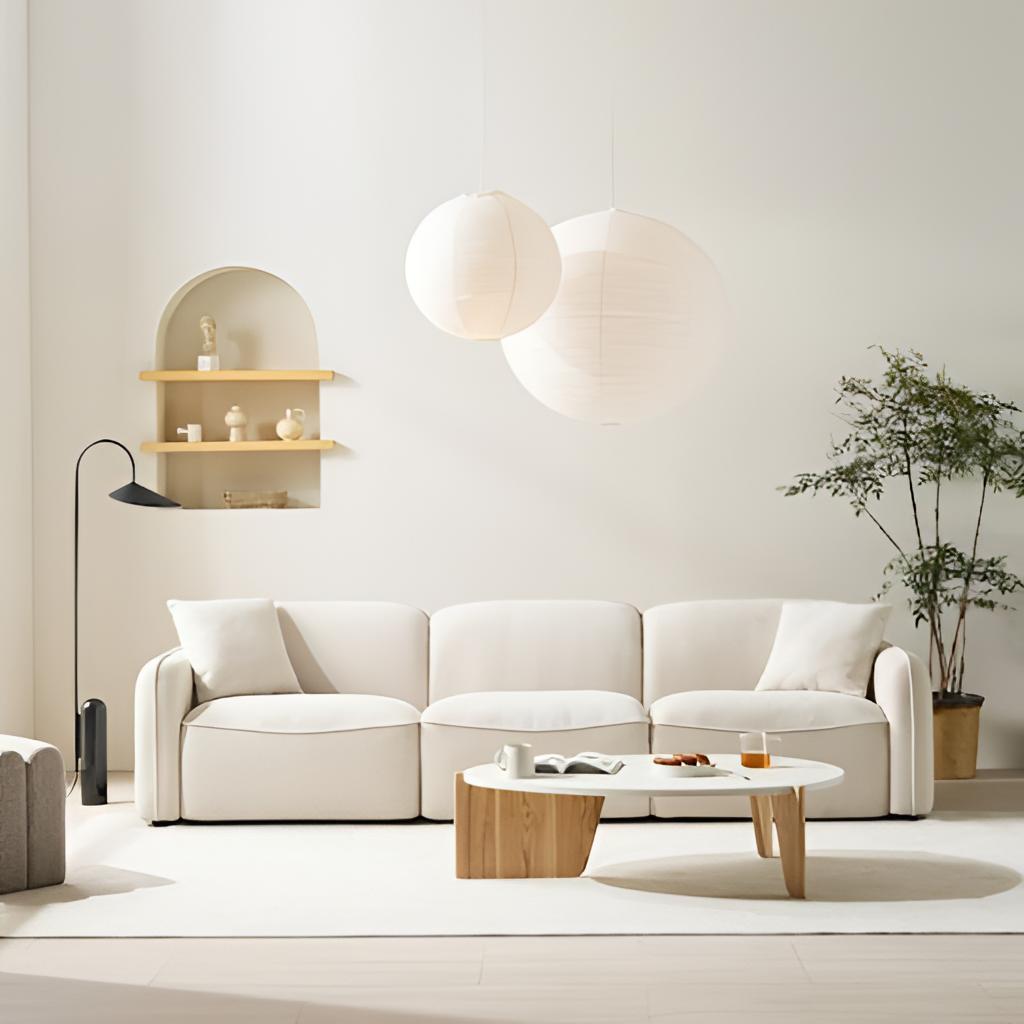
beige fabric sofa, living room, minimalist, paint wallpaper, with solid pattern, wood flooring, with plank pattern